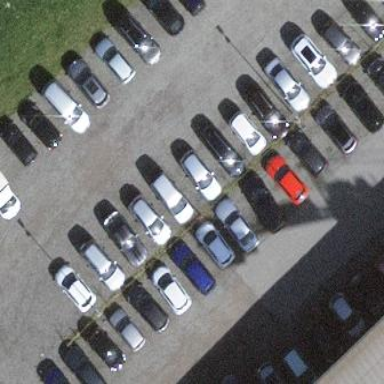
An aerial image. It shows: Parking area with unpaved surface.